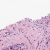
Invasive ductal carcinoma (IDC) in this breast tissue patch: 1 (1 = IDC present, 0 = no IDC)